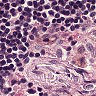
Metastatic tissue present: no